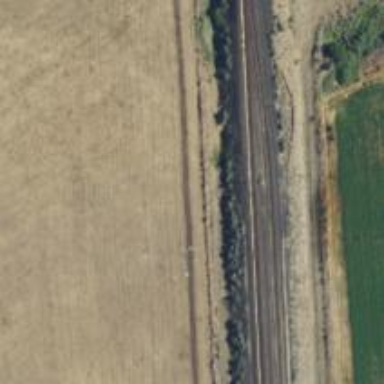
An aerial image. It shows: Railway track.